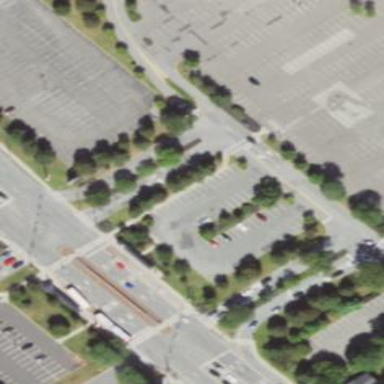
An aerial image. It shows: Parking area.